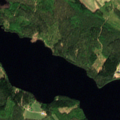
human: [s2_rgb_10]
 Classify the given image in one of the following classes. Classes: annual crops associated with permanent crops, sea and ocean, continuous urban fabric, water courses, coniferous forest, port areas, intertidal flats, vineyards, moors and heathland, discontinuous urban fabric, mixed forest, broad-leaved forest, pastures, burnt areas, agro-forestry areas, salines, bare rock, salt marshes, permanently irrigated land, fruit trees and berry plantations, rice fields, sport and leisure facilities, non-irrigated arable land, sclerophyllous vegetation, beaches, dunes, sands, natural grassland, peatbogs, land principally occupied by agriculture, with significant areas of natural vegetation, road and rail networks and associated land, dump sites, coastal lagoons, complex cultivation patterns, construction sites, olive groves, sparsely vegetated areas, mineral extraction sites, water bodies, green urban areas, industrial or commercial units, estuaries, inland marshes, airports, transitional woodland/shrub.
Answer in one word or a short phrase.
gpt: non-irrigated arable land, coniferous forest, mixed forest, water bodies